Question: The idea is simple, I have a button once clicked a I will rotate 'Text(titleContent)'.

Inside the view:
'''
ZStack {
VStack {
Text(titleContent)
.fontWeight(.heavy)
.font(Font.custom("Benguiat Bold", size: 35))
.foregroundColor(.red)
.padding()
Button(action: {
self.updateText()
}, label: {
Text("Enter upside down")
.foregroundColor(.white)
.font(.title2)
.fontWeight(.bold)
.padding()
.border(Color.green, width: 3)
.cornerRadius(10)
.padding()
})
}
}
)
func updateText() {
Text(titleContent)
.fontWeight(.heavy)
.font(Font.custom("Benguiat Bold", size: 35))
.foregroundColor(.red)
.rotationEffect(.degrees(180))
}
'''
Inside the function 'updateText()' I get the following warning:
> Result of call to 'rotationEffect(_⚓)' is unused
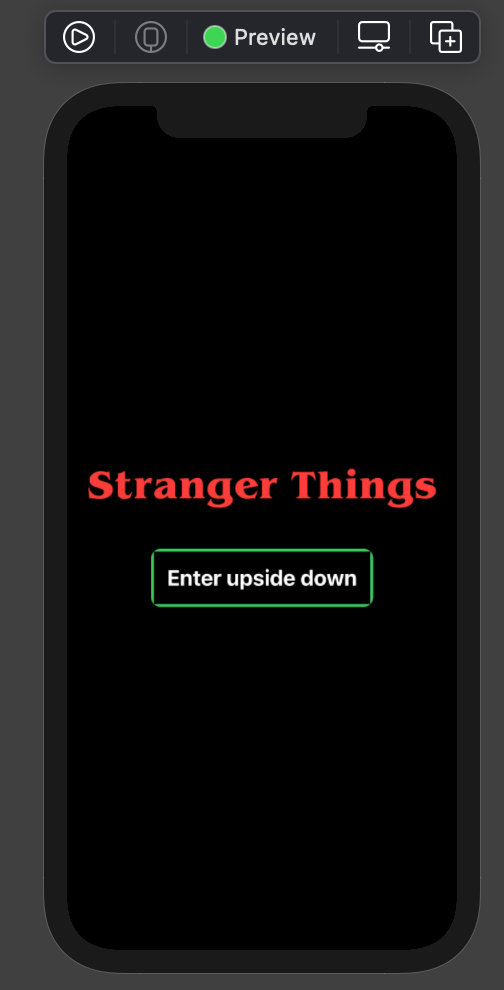
Answer: Rather than trying to return a a new 'View' from inside a function that you call as a 'Button' action, you need to modify a '@State' property that controls the rotation angle when the user taps the button.
'''
struct RotatingView: View {
@State private var rotationAngle: Double = 0
let titleContent: String
var body: some View {
ZStack {
VStack {
Text(titleContent)
.fontWeight(.heavy)
.font(Font.custom("Benguiat Bold", size: 35))
.foregroundColor(.red)
.padding()
.rotationEffect(.degrees(rotationAngle))
Button(action: {
rotationAngle += 180
}, label: {
Text("Enter upside down")
.foregroundColor(.white)
.font(.title2)
.fontWeight(.bold)
.padding()
.border(Color.green, width: 3)
.cornerRadius(10)
.padding()
})
}
}
}
}
'''